Зависимость напряжения источника питания от тока нагрузки приведена на рисунке.
Найдите максимальную мощность, которую источник может отдать в нагрузку.
Каким должно быть сопротивление нагрузки, чтобы мощность была максимальной?
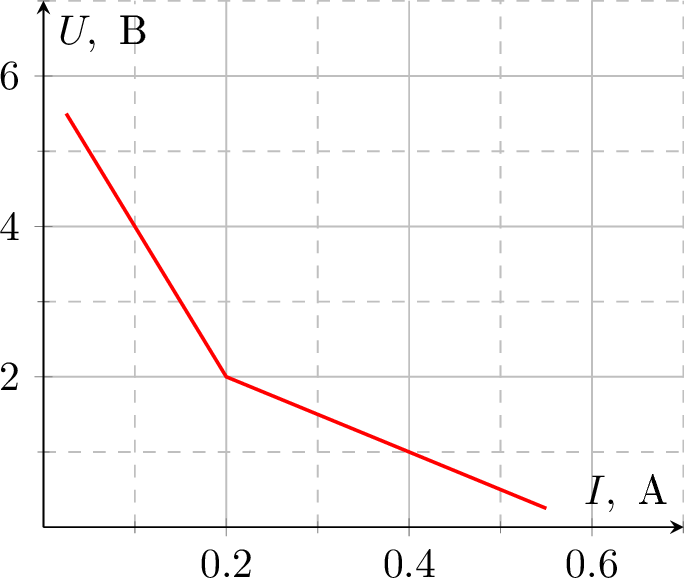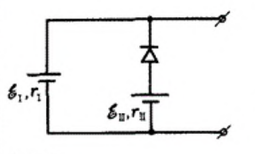
Найдите максимальную мощность, которую источник может отдать в нагрузку.
Ответ: $$W_\mathrm {I}=I^2_\mathrm {I}R_\mathrm {I}=0.45~Вт, \\W_\mathrm {II}= I^2_\mathrm {II}R_\mathrm {II}=0.45~Вт.$$

Каким должно быть сопротивление нагрузки, чтобы мощность была максимальной?
Решение: Наклон прямой вольтамперной характеристики определяется внутренним сопротивлением источника. Данный источник питания как бы состоит из двух источников с разными ЭДС и внутренними сопротивлениями, которые «работают» только в определенных диапазонах значений $U$ и $I$. Из графика определяем:На участке $\mathrm {I}$ — $\mathcal E_{\mathrm {I}}=U_{\mathrm {I}}(0)=6~В,$$$r_{\mathrm {I}}=\frac{6~В}{0.3~А}=20~Ом;$$На участке $\mathrm {II}$ — $\mathcal E_{\mathrm {II}}=U_{\mathrm {II}}(0)=3~В,$$$r_{\mathrm {II}}=\frac{3~В}{0.6~А}=5~Ом.$$Мощность, выделяющаяся на нагрузке с сопротивлением $R$, равна$$W_R=I^2R=\frac{\mathcal E ^2R}{(R+r)^2}.$$Из условия $W'_R=0$ найдем, при каком $R$ $W_R$ максимально:$$W'_R=\frac{\mathcal E ^2R}{(R+r)^2}-\frac{2\mathcal E ^2R}{(R+r)^3}=0,$$ или $$1-\frac{2R}{R+r}=0,$$откуда получаем $R=r$.Итак, на участках $\mathrm {I}$ и $\mathrm {II}$ максимальные мощности выделяются на нагрузках, сопротивления которых равны, соответственно,$$R_\mathrm {I}=r_\mathrm {I}=20~Ом, \\R_\mathrm {II}=r_\mathrm {II}=5~ Ом.$$Соответственно токи в цепи должны быть равны$$I_\mathrm {I}=\frac{\mathcal E_\mathrm {I} }{R_\mathrm {I}+r_\mathrm {I}}=-0.15~А \\I_\mathrm {II}=\frac{\mathcal E_\mathrm {II}}{R_\mathrm {II}+r_\mathrm {II}}=0.3~А.$$Обе рабочие точки попадают на соответствующие участки, и, следовательно, на каждом их них действительно обеспечивается максимальная мощность в нагрузке.Соответствующие максимальные значения мощности равны$$W_\mathrm {I}=I^2_\mathrm {I}R_\mathrm {I}=0.45~Вт, \\W_\mathrm {II}= I^2_\mathrm {II}R_\mathrm {II}=0.45~Вт.$$
Ответ: $$R_\mathrm {I}=r_\mathrm {I}=20~Ом, \\R_\mathrm {II}=r_\mathrm {II}=5~ Ом.$$  Наклон прямой вольтамперной характеристики определяется внутренним сопротивлением источника. Данный источник питания как бы состоит из двух источников с разными ЭДС и внутренними сопротивлениями, которые «работают» только в определенных диапазонах значений $U$ и $I$. Из графика определяем:На участке $\mathrm {I}$ — $\mathcal E_{\mathrm {I}}=U_{\mathrm {I}}(0)=6~В,$$$r_{\mathrm {I}}=\frac{6~В}{0.3~А}=20~Ом;$$На участке $\mathrm {II}$ — $\mathcal E_{\mathrm {II}}=U_{\mathrm {II}}(0)=3~В,$$$r_{\mathrm {II}}=\frac{3~В}{0.6~А}=5~Ом.$$Мощность, выделяющаяся на нагрузке с сопротивлением $R$, равна$$W_R=I^2R=\frac{\mathcal E ^2R}{(R+r)^2}.$$Из условия $W'_R=0$ найдем, при каком $R$ $W_R$ максимально:$$W'_R=\frac{\mathcal E ^2R}{(R+r)^2}-\frac{2\mathcal E ^2R}{(R+r)^3}=0,$$ или $$1-\frac{2R}{R+r}=0,$$откуда получаем $R=r$.Итак, на участках $\mathrm {I}$ и $\mathrm {II}$ максимальные мощности выделяются на нагрузках, сопротивления которых равны, соответственно,$$R_\mathrm {I}=r_\mathrm {I}=20~Ом, \\R_\mathrm {II}=r_\mathrm {II}=5~ Ом.$$Соответственно токи в цепи должны быть равны$$I_\mathrm {I}=\frac{\mathcal E_\mathrm {I} }{R_\mathrm {I}+r_\mathrm {I}}=-0.15~А \\I_\mathrm {II}=\frac{\mathcal E_\mathrm {II}}{R_\mathrm {II}+r_\mathrm {II}}=0.3~А.$$Обе рабочие точки попадают на соответствующие участки, и, следовательно, на каждом их них действительно обеспечивается максимальная мощность в нагрузке.Соответствующие максимальные значения мощности равны$$W_\mathrm {I}=I^2_\mathrm {I}R_\mathrm {I}=0.45~Вт, \\W_\mathrm {II}= I^2_\mathrm {II}R_\mathrm {II}=0.45~Вт.$$ На рисунке приведена простая схема, обеспечивающая зависимость $U(I)$ в цепи такую, как на рисунке в условии задачи (диод считаем идеальным). Интересно отметить, что при значительных изменениях величины нагрузочного сопротивления мощность в нагрузке почти не изменяется. Это может оказаться очень удобным для калориметрических опытов. Подумайте сами, какова должна быть кривая зависимости $U$ от $I$, чтобы мощность нагрузки вообще не зависела от величины $R_н$.
Темы:
T, Электричество, ВАХ, Всероссийские, Мощность